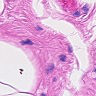
Metastatic tissue present: no